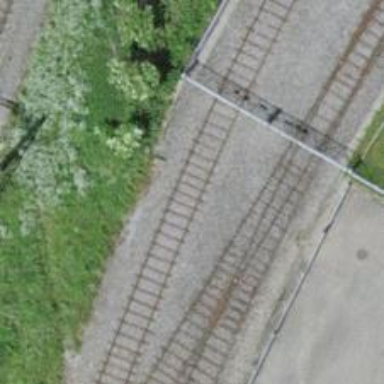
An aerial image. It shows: Single-track spur railway line.